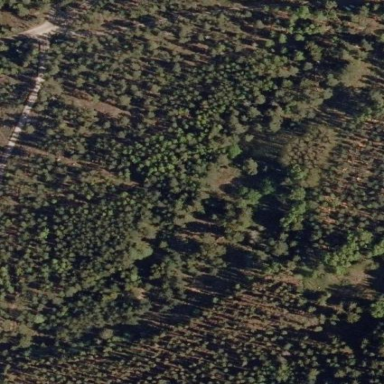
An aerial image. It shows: Forest area with mix of leaf types and cycles.